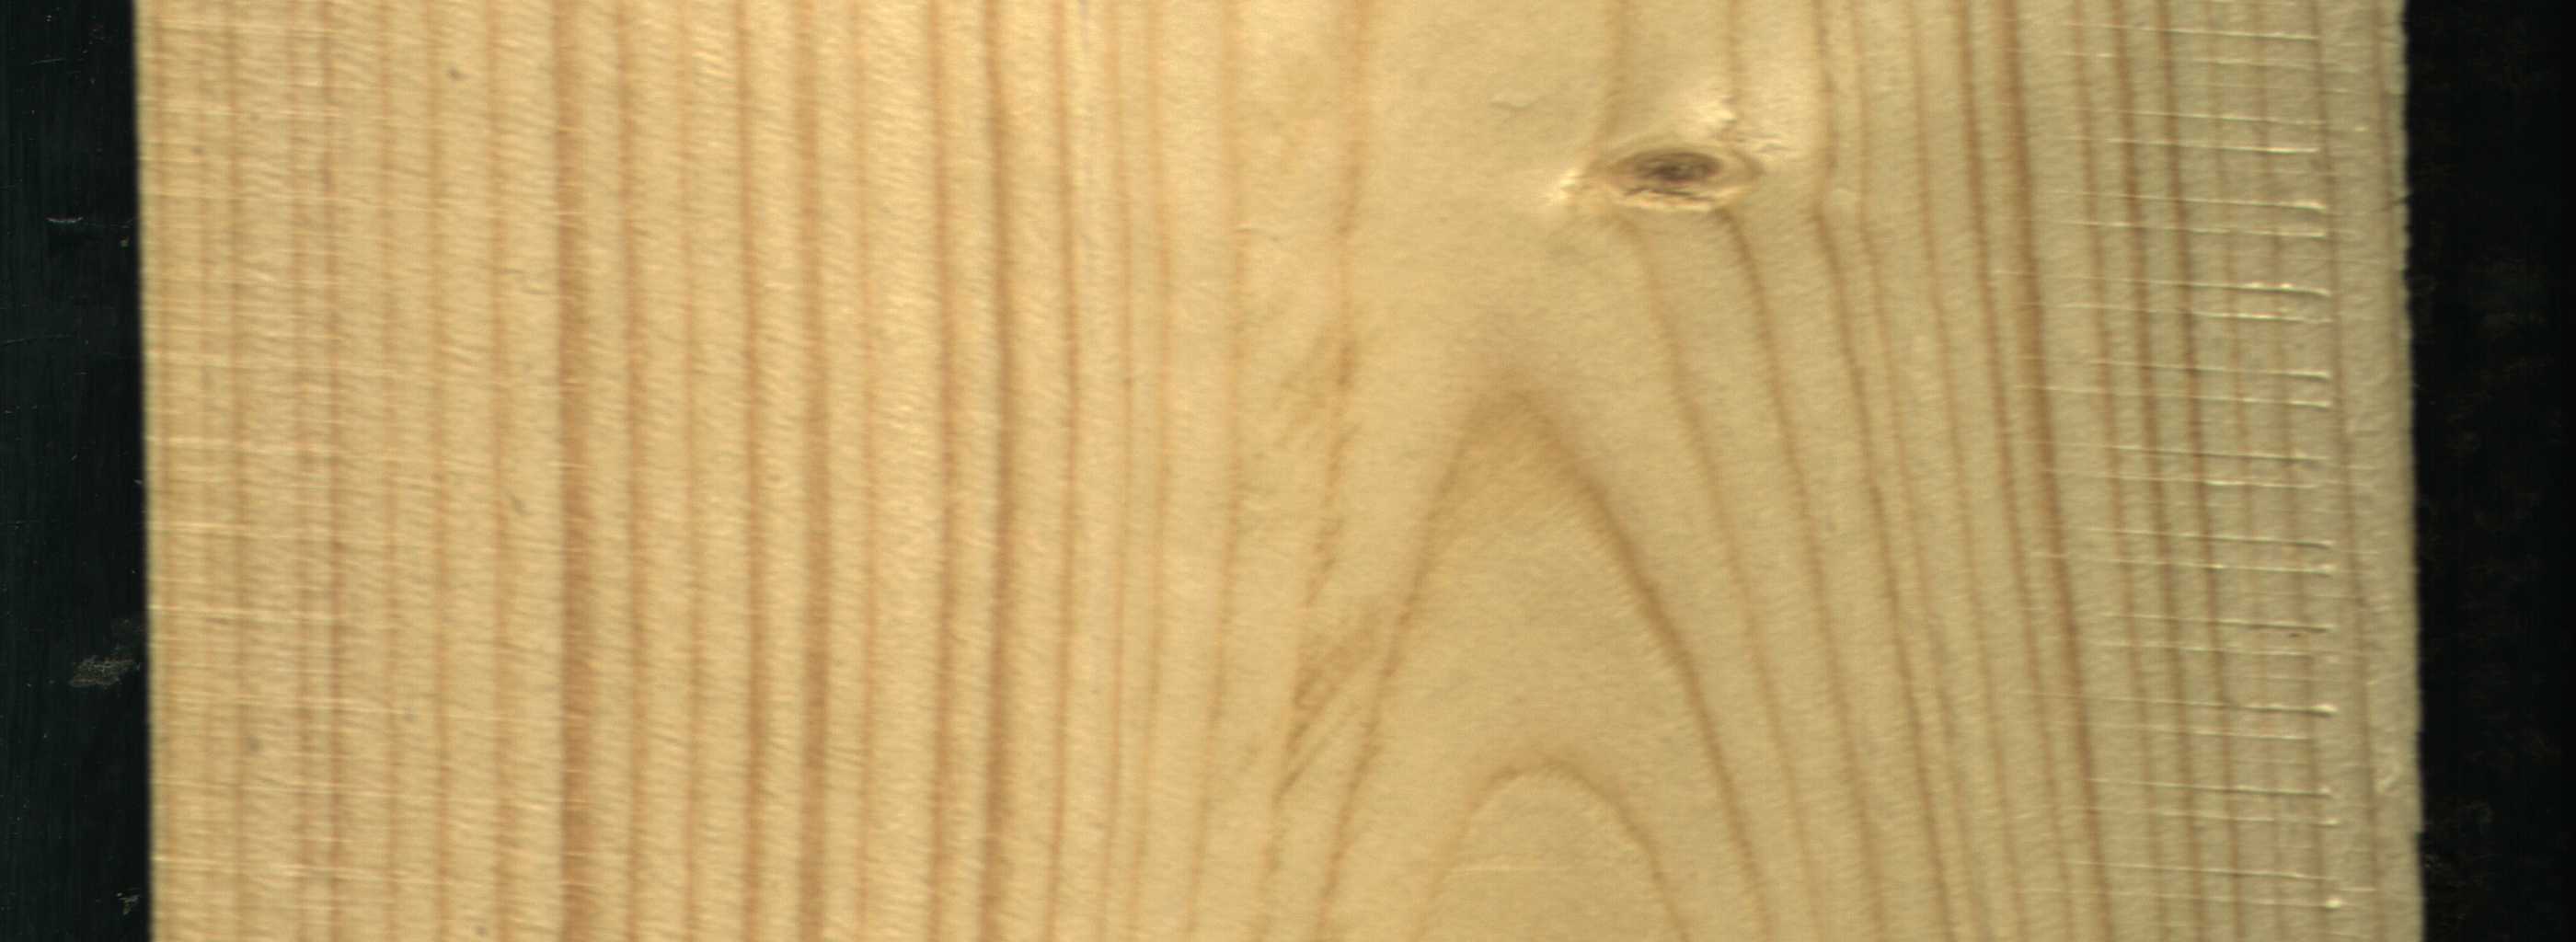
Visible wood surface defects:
Live_Knot